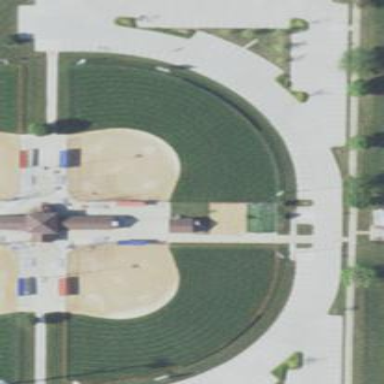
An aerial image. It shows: Softball pitch for leisure land activities.